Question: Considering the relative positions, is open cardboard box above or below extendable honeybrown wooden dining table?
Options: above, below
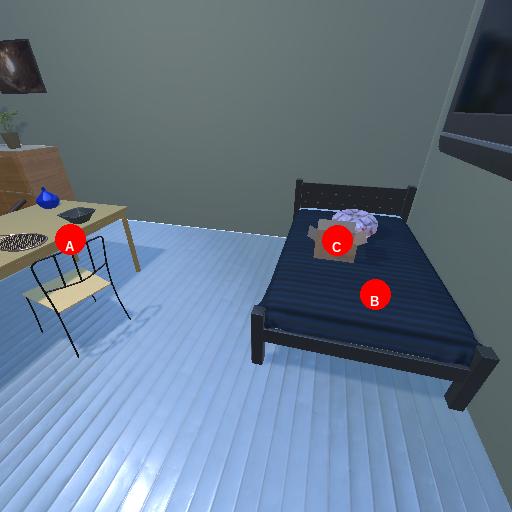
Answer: above